Question: I had an action which used to work fine until today morning but now its not behaving the way it should.
Facebook is not catching variables that i send after "index.jsp?". Because of which though the actions are published it show it shows null for the puzzle id and timing.

Below are codes i tried both gave me same issues.
'''
FB.api('/me/mpuzzleapp:solve?mpuzzle='+encodeURIComponent('{mycompleteurl}/index.jsp?mid='+mid+'&timing='+timing+'&access_token='+accessToken),'post',
function(response) {
if (!response || response.error) {
//alert(response.error.message);
}else{
alert("Action posted successfully.")
}
});
FB.api(
'/me/mpuzzleapp:solve',
'post',
{
mpuzzle: '{mycompleteurl}/index.jsp?mid='+mid+'&timing='+timing+'&access_token='+accessToken
},
function(response) {
if (!response || response.error) {
alert(response.error.message);
}else{
alert("Action posted successfully.")
}
}
);
'''
Previously this used to work fine, Now it is just not able to catch parameter with my url. the link that was posted in my wall is this.
<URL>
it is missing mid and timing parameter.
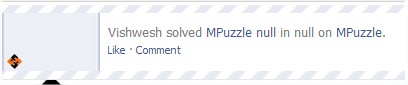
Answer: I had to change my og:url tag and it worked perfect :
Old :
'''
<meta property="fb:app_id" content="278272228942900" />
<meta property="og:type" content="mpuzzleapp:mpuzzle" />
<meta property="og:url" content="https://apps.facebook.com/mpuzzleapp/index.jsp" />
<meta property="og:title" content="MPuzzle 3" />
<meta property="mpuzzleapp:to" content="friends" />
<meta property="mpuzzleapp:timing" content="00:00:45" />
<meta property="og:image" content="https://www.vishweshshetty.com/Facebook/puzzlemsg/65/images/icon.jpg" />
'''
New :
'''
<meta property="fb:app_id" content="278272228942900" />
<meta property="og:type" content="mpuzzleapp:mpuzzle" />
<meta property="og:url" content="https://apps.facebook.com/mpuzzleapp/index.jsp?mid=3&timing=00:00:45"&tolist=friends&pathpic=https://www.vishweshshetty.com/Facebook/puzzlemsg/65/images/icon.jpg" />
<meta property="og:title" content="MPuzzle 3" />
<meta property="mpuzzleapp:to" content="friends" />
<meta property="mpuzzleapp:timing" content="00:00:45" />
<meta property="og:image" content="https://www.vishweshshetty.com/Facebook/puzzlemsg/65/images/icon.jpg" />
'''